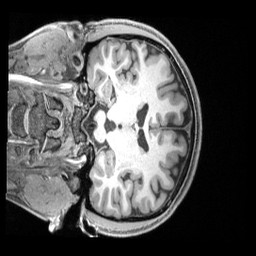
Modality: T1w
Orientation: coronal
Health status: healthy
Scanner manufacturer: siemens
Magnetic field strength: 3 T
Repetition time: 2.4 s
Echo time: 0.00222 s